Field crop: tomato
Growth stage: 2
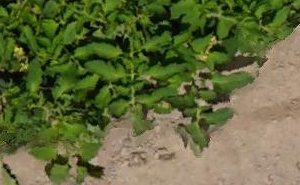
Species: tomato